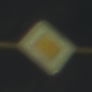
Verkehrszeichen: Vorfahrtsstrasse
Umgebung: Outdoor, Urban
Tageszeit: Night
Wetter: PartlyCloudy
Licht: Artificial
Jahreszeit: NotSpecified
Kontrast: HighContrast